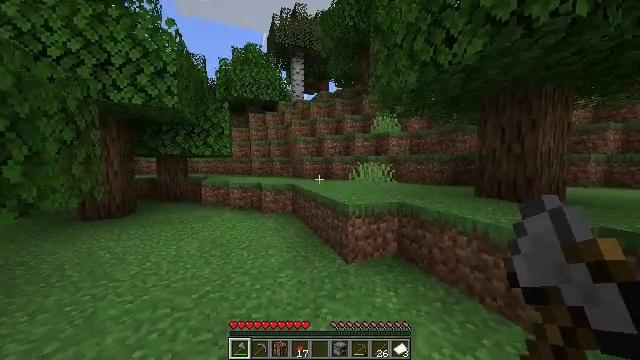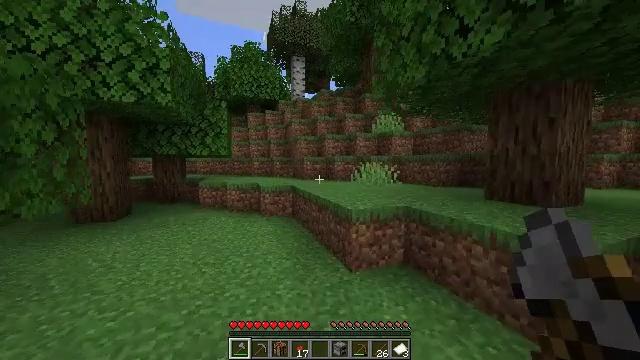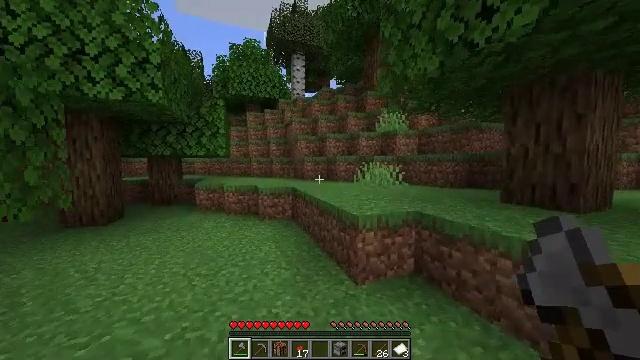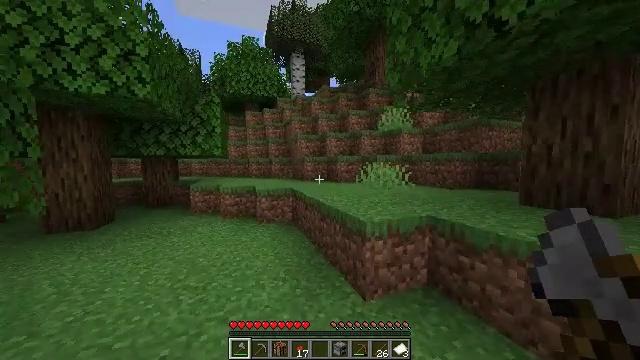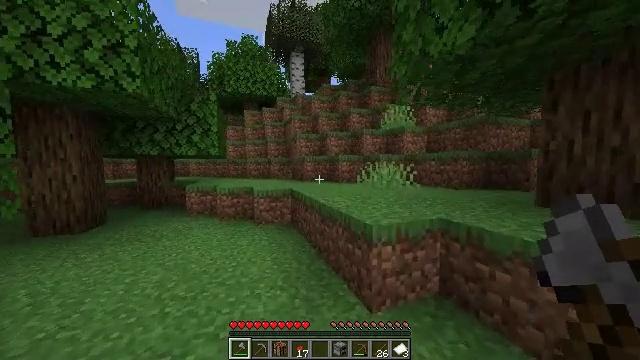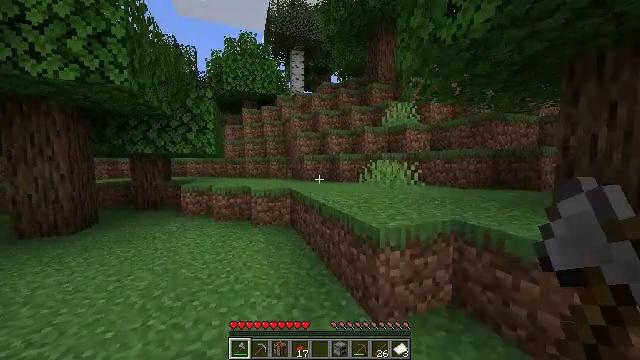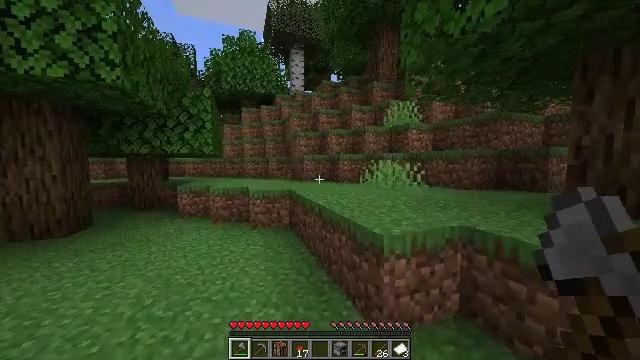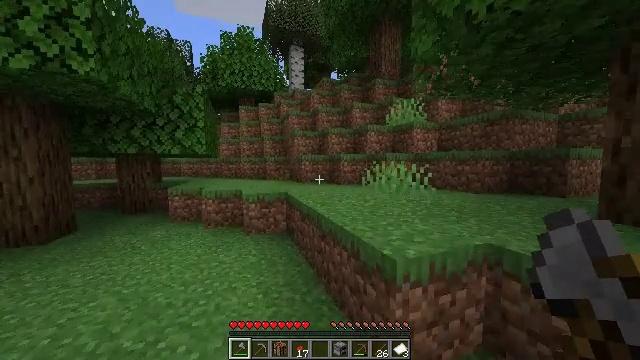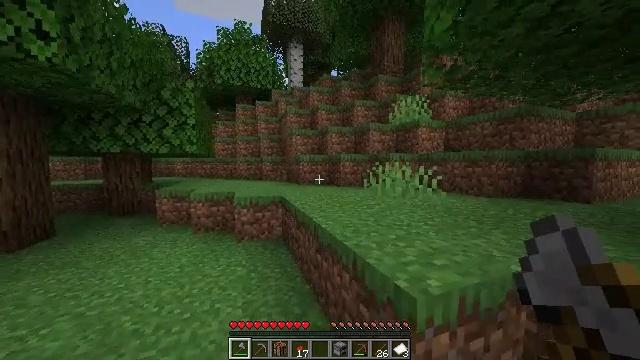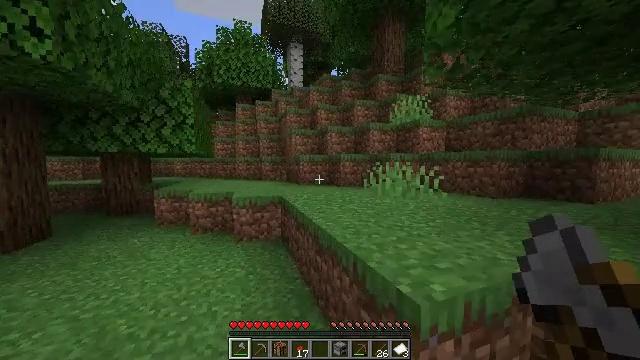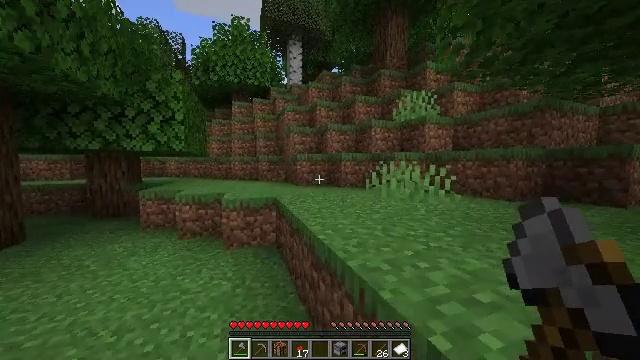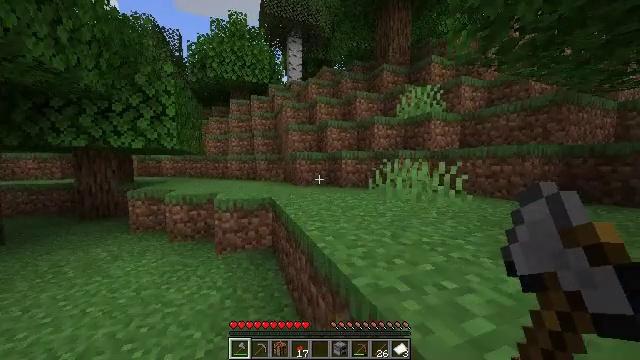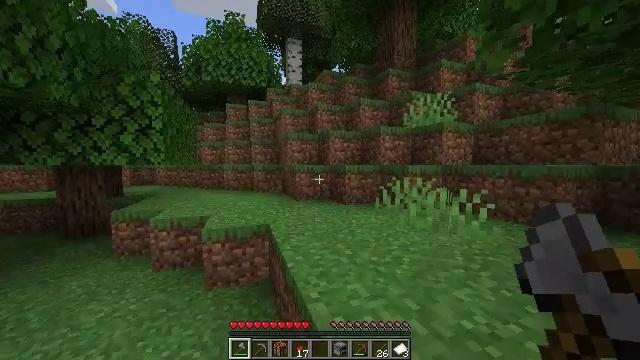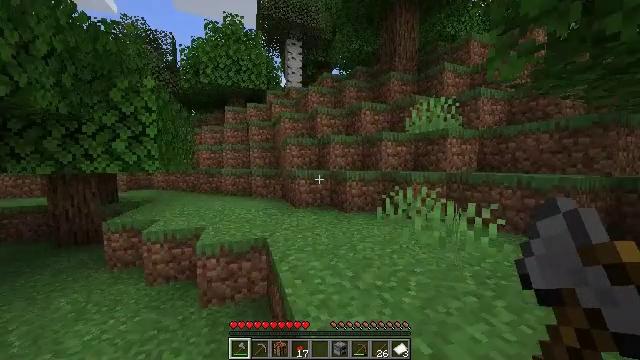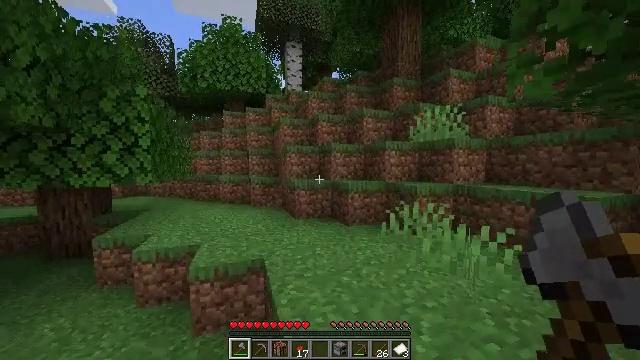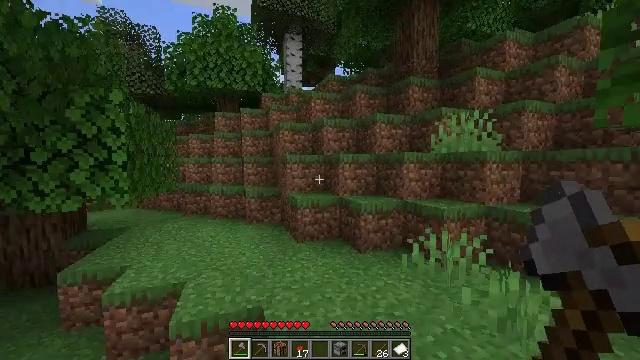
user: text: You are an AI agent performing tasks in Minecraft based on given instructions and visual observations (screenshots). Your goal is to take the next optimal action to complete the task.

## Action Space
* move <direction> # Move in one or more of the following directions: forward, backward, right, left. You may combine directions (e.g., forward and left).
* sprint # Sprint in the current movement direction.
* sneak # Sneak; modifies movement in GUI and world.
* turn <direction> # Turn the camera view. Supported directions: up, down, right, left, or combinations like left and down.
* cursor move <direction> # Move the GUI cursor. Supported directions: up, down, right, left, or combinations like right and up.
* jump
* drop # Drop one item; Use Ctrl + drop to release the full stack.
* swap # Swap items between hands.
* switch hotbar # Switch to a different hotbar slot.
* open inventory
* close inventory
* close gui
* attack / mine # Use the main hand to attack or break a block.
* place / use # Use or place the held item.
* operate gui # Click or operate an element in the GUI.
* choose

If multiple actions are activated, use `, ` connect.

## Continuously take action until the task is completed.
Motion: motion action
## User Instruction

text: Hunt a sheep.
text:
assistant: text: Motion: move forward
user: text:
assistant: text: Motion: move forward
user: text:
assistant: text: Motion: move forward
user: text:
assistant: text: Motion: move forward
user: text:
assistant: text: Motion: move forward
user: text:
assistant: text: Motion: move forward
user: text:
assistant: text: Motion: move forward
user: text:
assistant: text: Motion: move forward
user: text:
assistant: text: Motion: move forward
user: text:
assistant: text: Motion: move forward
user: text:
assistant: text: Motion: move forward
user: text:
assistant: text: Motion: move forward, jump
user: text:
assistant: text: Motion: move forward, jump
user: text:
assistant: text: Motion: move forward
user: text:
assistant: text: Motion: move forward
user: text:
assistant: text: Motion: move forward
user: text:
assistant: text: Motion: move forward
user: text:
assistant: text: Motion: move forward
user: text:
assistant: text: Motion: move forward
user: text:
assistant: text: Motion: move forward
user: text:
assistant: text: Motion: move forward
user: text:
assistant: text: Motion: move forward
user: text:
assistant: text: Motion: move forward
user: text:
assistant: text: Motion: move forward
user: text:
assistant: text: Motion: move forward
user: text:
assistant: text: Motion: move forward
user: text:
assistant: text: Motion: move forward
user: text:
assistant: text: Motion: move forward
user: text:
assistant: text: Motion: move forward, jump
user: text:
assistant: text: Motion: move forward, jump